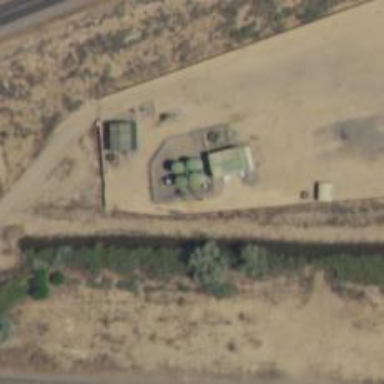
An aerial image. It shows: Storage tank with man-made structure.